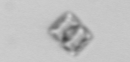
Label: Bacillariophyceae_morphotype1